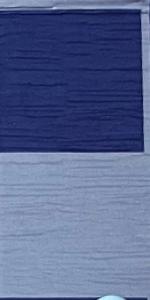
Label: Empty